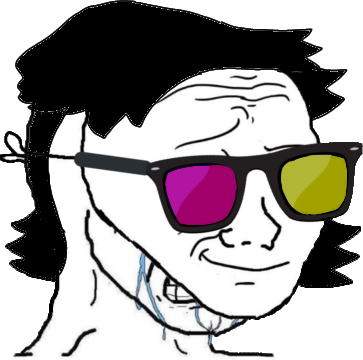
Label: 5_Smugjak